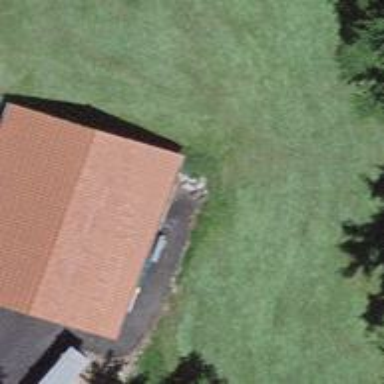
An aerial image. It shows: Gabled roof garage.